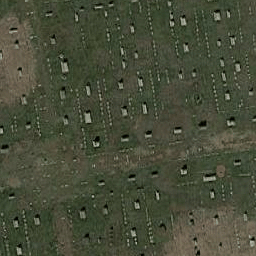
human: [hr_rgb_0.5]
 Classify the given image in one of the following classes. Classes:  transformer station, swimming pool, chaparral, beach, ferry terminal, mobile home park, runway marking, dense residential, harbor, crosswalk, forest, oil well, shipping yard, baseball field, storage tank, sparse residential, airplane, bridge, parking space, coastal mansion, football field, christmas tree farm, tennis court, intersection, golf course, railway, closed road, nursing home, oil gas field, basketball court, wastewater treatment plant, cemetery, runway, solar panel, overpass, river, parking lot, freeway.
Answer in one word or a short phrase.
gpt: cemetery